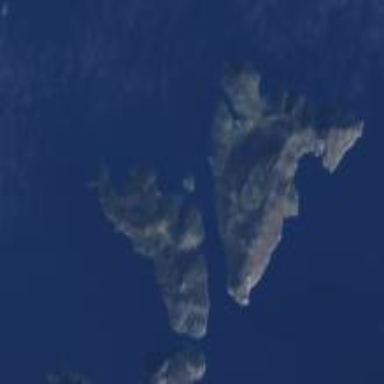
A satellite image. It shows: Island with natural coastline.